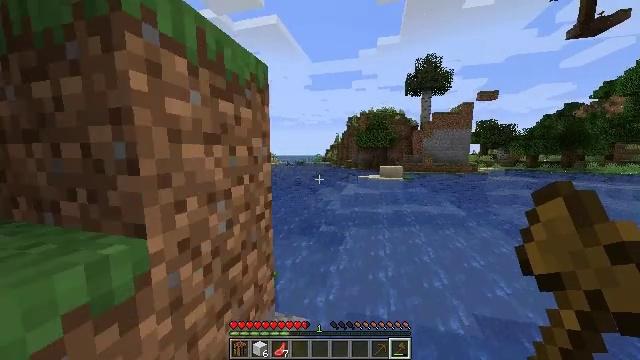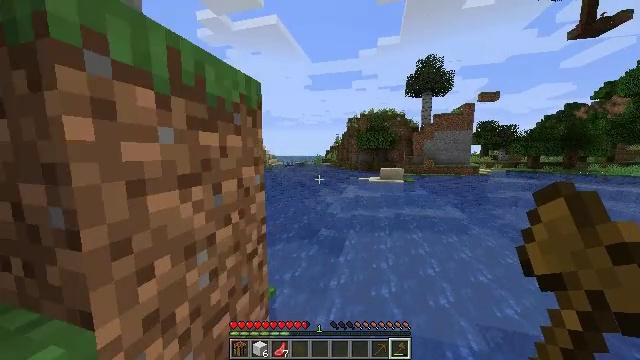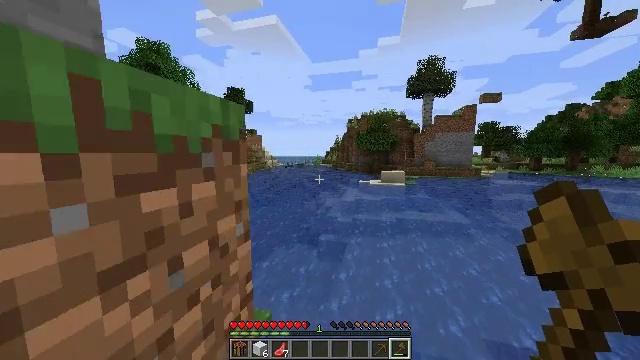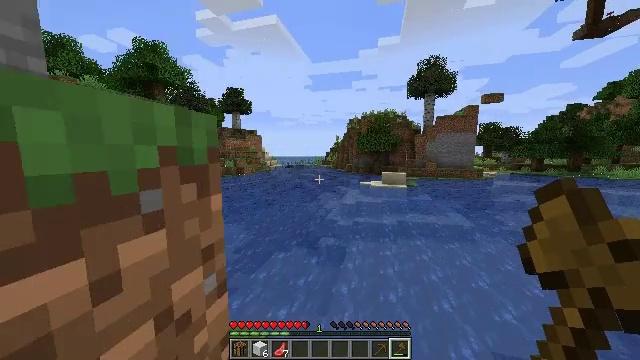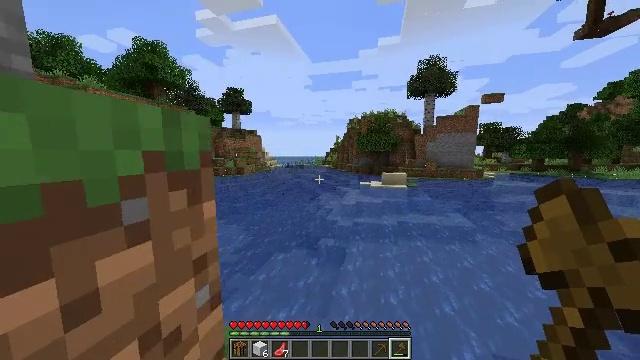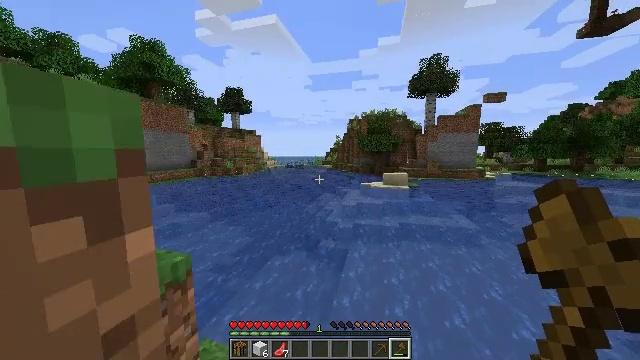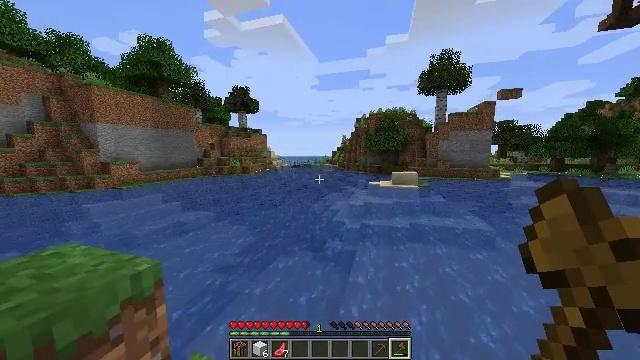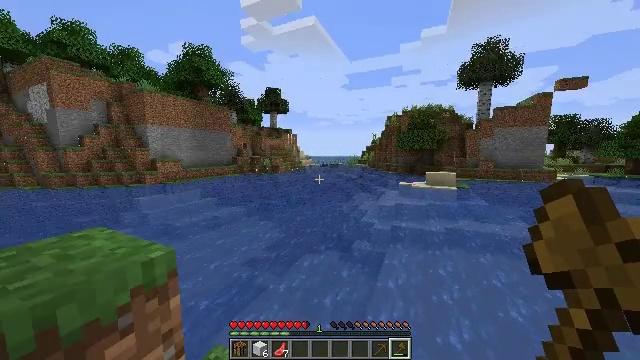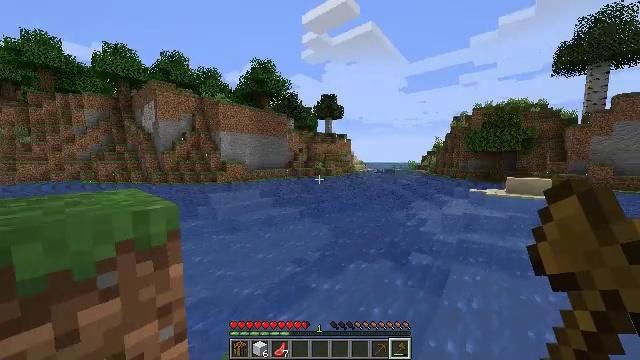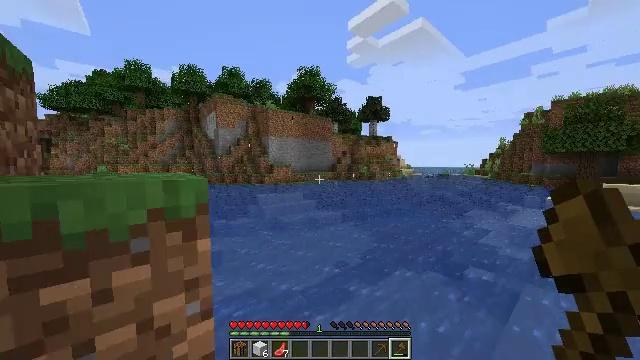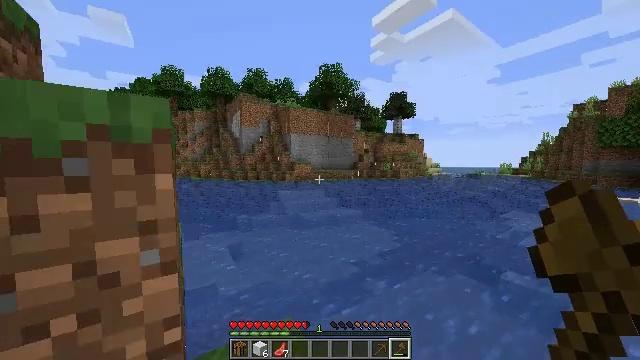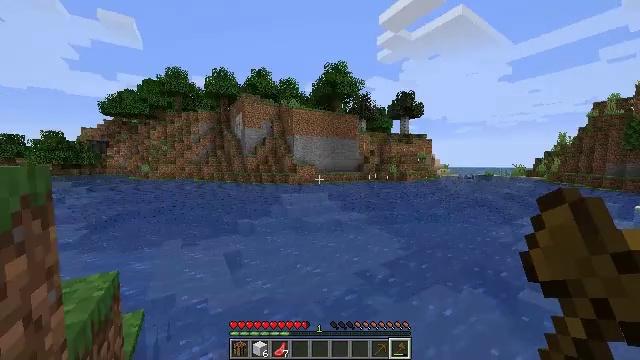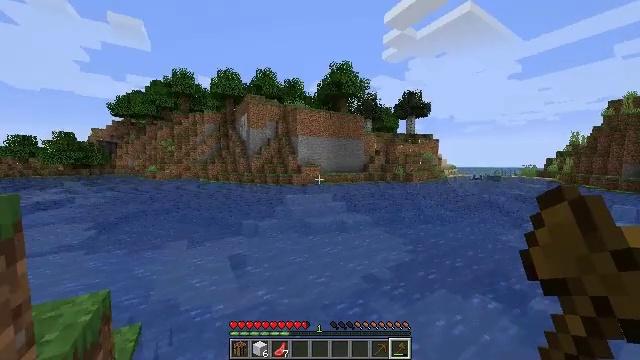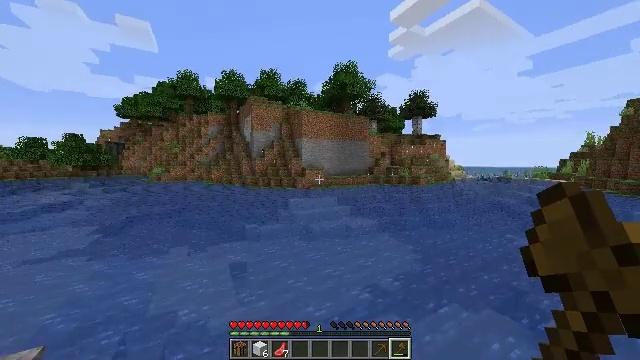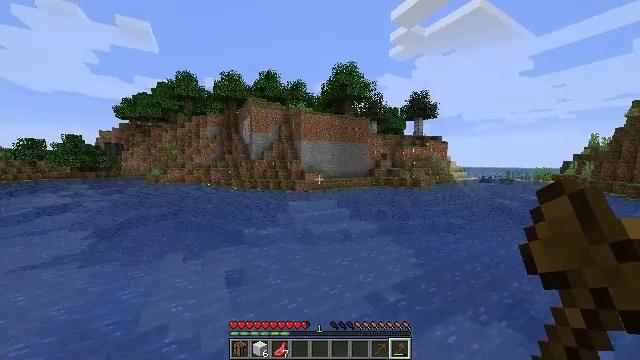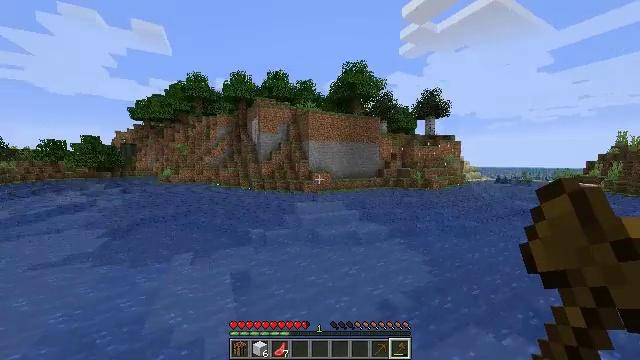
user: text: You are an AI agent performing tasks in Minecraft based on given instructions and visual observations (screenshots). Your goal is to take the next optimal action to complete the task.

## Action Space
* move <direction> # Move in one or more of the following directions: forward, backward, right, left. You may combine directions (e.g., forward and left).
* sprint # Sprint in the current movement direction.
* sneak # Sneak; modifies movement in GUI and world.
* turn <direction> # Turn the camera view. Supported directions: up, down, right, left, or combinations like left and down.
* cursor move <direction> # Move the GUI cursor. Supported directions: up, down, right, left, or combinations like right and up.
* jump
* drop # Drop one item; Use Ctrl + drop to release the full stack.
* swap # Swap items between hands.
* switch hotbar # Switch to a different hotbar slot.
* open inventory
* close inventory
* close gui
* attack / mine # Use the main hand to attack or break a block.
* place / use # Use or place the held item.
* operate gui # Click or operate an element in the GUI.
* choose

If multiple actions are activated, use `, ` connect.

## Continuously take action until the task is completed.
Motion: motion action
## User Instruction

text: Harvest kelp plant in the water.
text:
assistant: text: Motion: move forward, sprint, jump
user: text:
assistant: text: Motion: move forward, sprint, jump
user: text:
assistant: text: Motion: move forward, sprint, jump
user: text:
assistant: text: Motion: move forward, sprint, jump
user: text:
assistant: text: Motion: move forward, jump
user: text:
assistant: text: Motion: move forward, turn left, jump
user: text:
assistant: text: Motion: move forward, turn left, jump
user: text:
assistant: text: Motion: move forward, turn left and up, jump
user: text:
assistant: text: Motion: move forward, sprint, turn left and up, jump
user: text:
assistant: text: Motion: move forward, sprint, turn left, jump
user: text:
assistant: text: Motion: move forward, sprint, turn left, jump
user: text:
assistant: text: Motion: move forward, sprint, turn left, jump
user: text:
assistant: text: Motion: move forward, sprint, turn left, jump
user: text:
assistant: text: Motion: move forward, jump
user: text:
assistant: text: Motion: move forward, turn left, jump
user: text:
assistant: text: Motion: move forward, turn left, jump
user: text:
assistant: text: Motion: move forward, turn left, jump
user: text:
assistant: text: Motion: move forward, turn left, jump
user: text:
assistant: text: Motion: move forward, turn left, jump
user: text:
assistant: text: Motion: move forward, turn left, jump
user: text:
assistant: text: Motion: move forward, sprint, jump
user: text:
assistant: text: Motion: move forward, sprint, jump
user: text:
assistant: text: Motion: move forward, sprint, jump
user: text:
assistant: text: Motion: move forward, sprint, jump
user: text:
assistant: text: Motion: move forward, sprint, jump
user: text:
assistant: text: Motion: move forward, turn right, jump
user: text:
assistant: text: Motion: move forward, turn right and down, jump
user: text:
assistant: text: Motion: move forward, turn right, jump
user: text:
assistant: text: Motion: move forward, turn right, jump
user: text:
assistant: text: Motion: move forward, turn right, jump